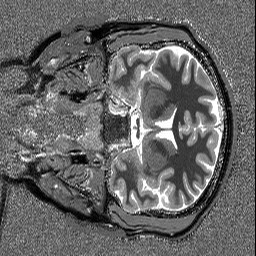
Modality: T1map
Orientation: coronal
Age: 23
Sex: female
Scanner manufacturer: siemens
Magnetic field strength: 3 T
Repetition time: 5 s
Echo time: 0.00298 s